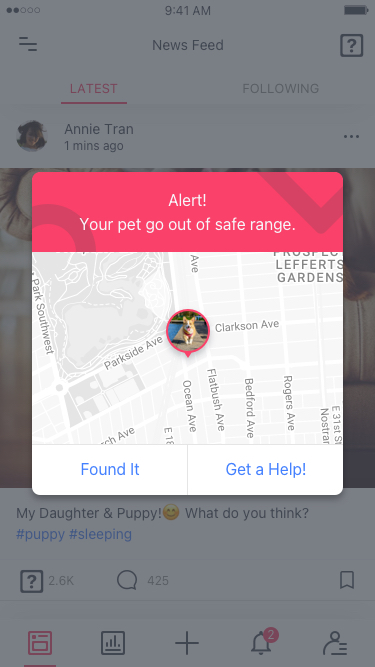
Text in this UI design:
Warning!
Sammy go out of safe range.